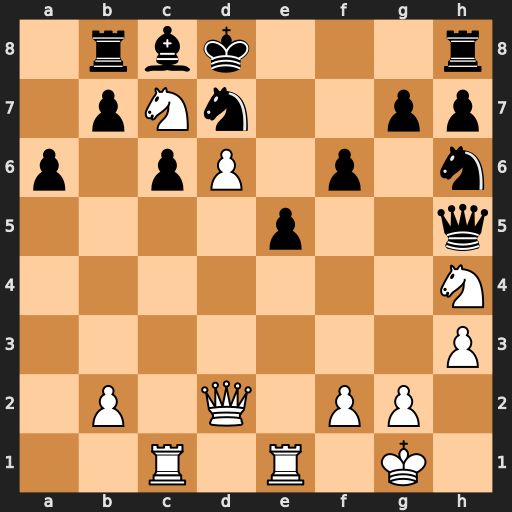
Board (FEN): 1rbk3r/1pNn2pp/p1pP1p1n/4p2q/7N/7P/1P1Q1PP1/2R1R1K1
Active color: w
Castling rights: -
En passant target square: -
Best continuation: Ne6+ Ke8 Nxg7+